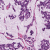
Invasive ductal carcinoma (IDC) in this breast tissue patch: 1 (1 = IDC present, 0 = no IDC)